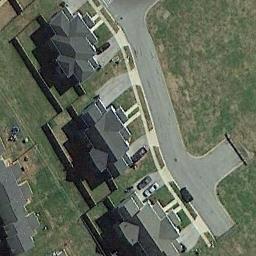
Label: residential